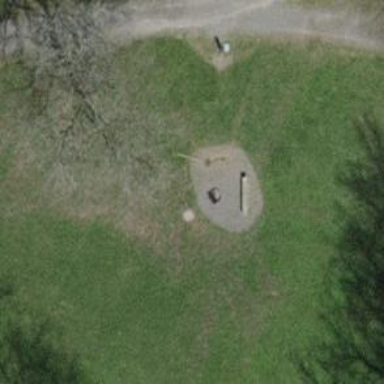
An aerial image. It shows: Brown bench in the vicinity.